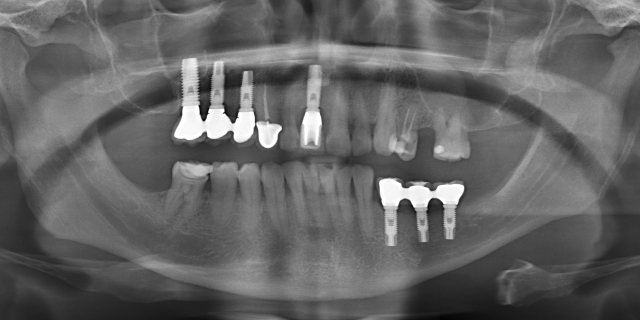
adult